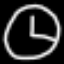
Label: clock